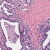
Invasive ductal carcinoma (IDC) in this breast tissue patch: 0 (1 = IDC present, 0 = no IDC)